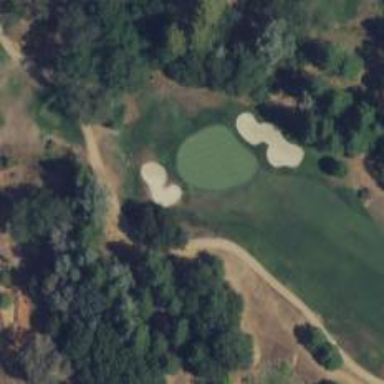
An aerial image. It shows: View of golf hole.